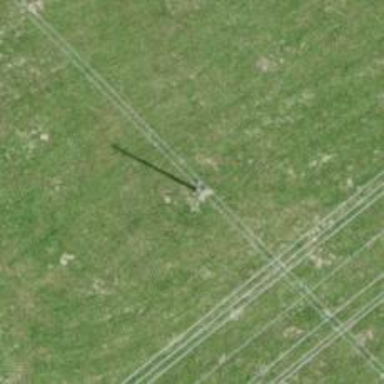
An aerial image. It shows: Minor power line.